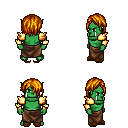
a pixel art fantasy rpg character, male body template, orc, green skin, gold arm armor, robe skirt, dark blonde bangs hairstyle, brown slippers, four views (front, back, left, right), 2x2 character sprite sheet, small pixel art, hard edges, no anti-aliasing